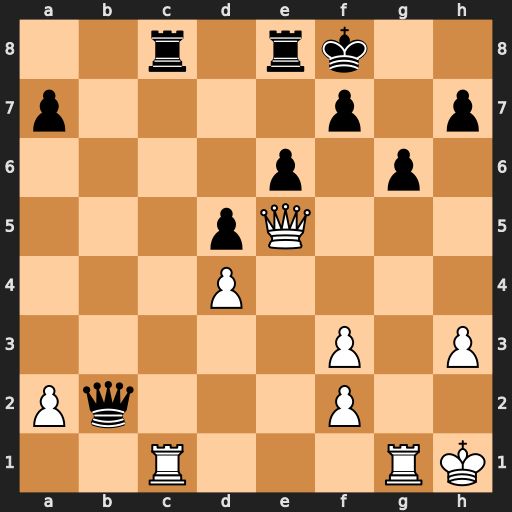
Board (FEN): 2r1rk2/p4p1p/4p1p1/3pQ3/3P4/5P1P/Pq3P2/2R3RK
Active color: w
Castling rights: -
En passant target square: -
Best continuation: Rxc8 Rxc8 Qh8+ Ke7 Qxc8